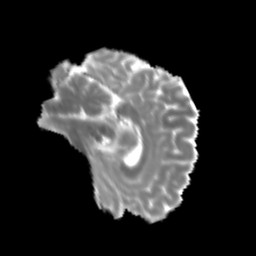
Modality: MD
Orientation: sagittal
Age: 37
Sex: male
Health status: healthy
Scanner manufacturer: siemens
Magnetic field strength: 3 T
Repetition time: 3.6 s
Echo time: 0.0964 s